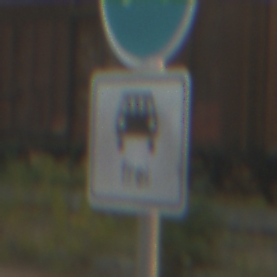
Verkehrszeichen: MehrfachbesetzePersonenkraftwagenFrei
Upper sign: Busssonderstreifen
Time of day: SunriseSunset
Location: Outdoor (Suburban)
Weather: PartlyCloudy
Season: NotSpecified
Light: Natural